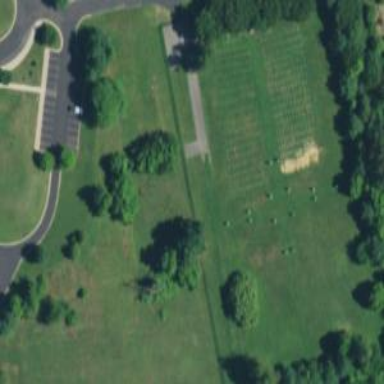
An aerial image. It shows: Cemetery enclosed by fence.